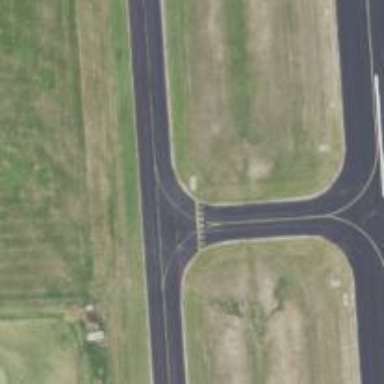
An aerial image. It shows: View of taxiway at the airport.